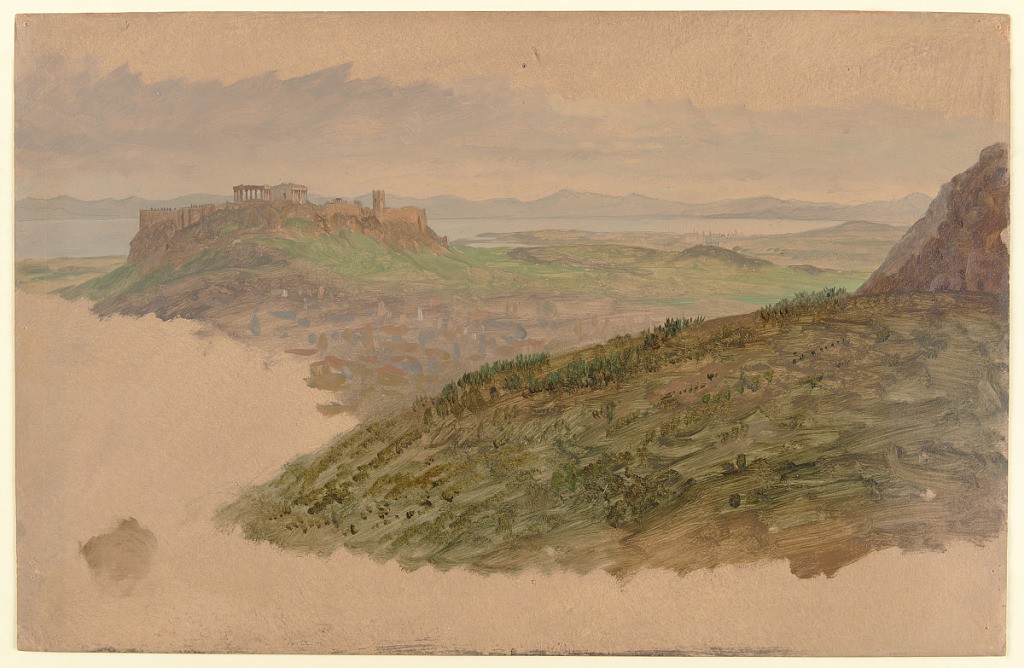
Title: The Acropolis from Mount Lycabettus, Athens, Greece
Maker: Frederic Edwin Church, American, 1826–1900
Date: April 14-25, 1869
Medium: Oil and graphite on paperboard
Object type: Drawing
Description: Landscape study showing a view of the Acropolis from Mount Lycabettus in Athens, Greece. In the foreground, the hillside ascends from left to right with its peak at extreme right. In the middle distance at center left, the Parthenon and other ancient structures are visible atop the acropolis. Between the two prominences, the city buildings of Athens are loosely rendered. Beyond, the port city known as Piraeus is shown along the shoreline while, in the background, coastal mountains are visible across the Saronic Gulf.